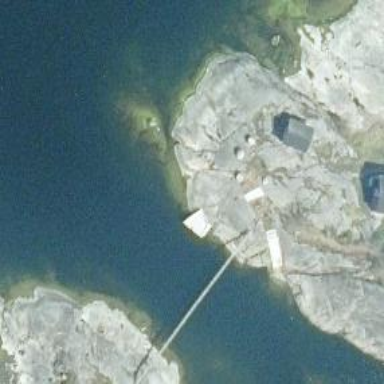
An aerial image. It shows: Pier with mooring facilities.